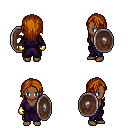
a pixel art fantasy rpg character, female body template, human, dark skin, purple robe, metal pants, brunette long hairstyle, gold gloves, shield, four views (front, back, left, right), 2x2 character sprite sheet, small pixel art, hard edges, no anti-aliasing